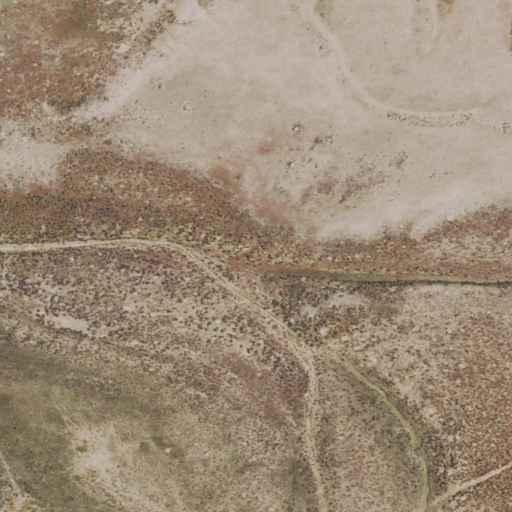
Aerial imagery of valley in Wyoming named Fraser Draw containing shrub and grassland